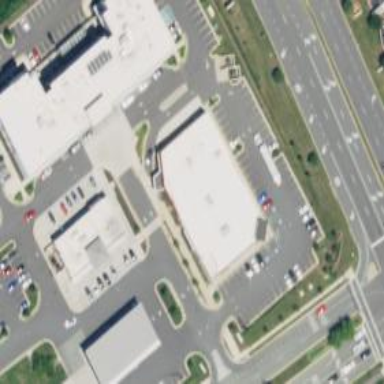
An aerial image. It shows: Building that is pharmacy providing healthcare services.